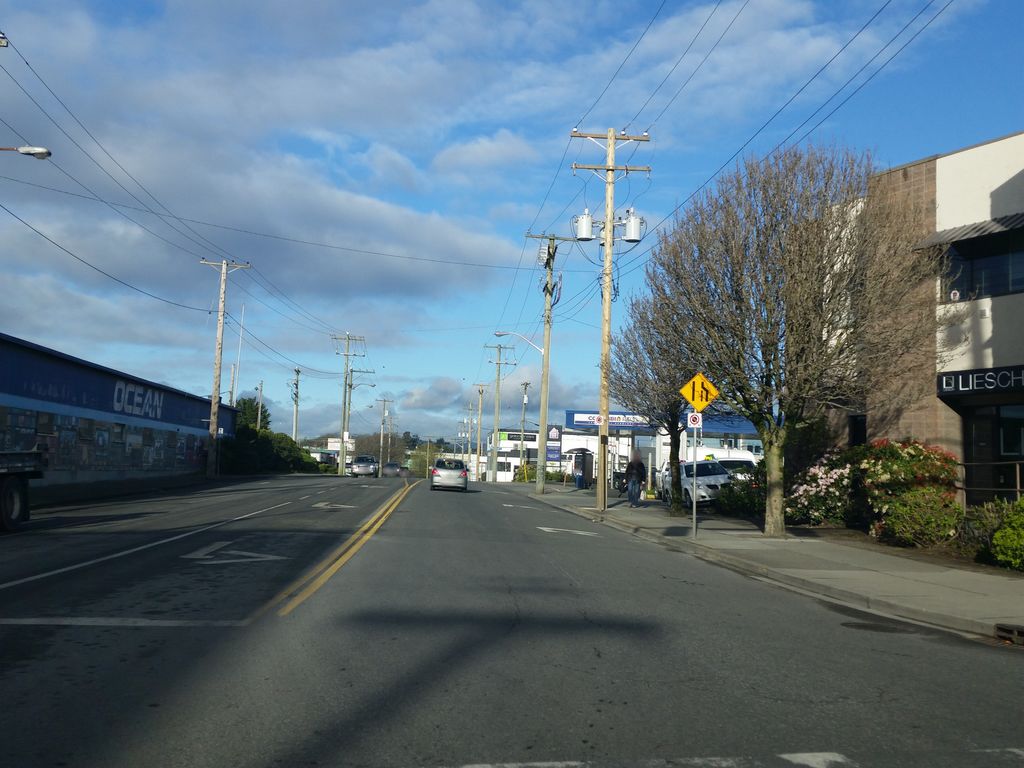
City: victoria